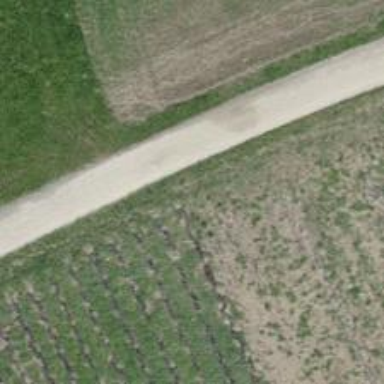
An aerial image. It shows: Gravel track with grade2 tracktype.